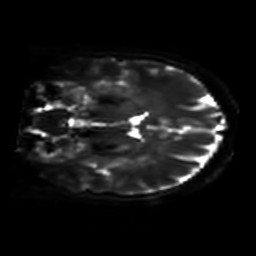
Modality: DWI
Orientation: coronal
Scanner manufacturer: philips
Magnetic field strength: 7 T
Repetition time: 9.612 s
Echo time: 0.073 s